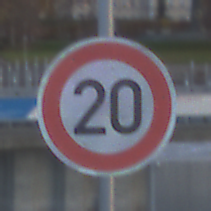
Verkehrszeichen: Geschwindigkeit20
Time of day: SunriseSunset
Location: Outdoor (Suburban)
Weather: PartlyCloudy
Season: NotSpecified
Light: Natural